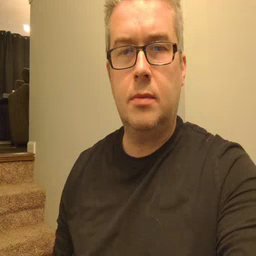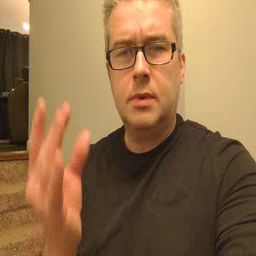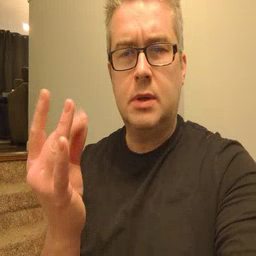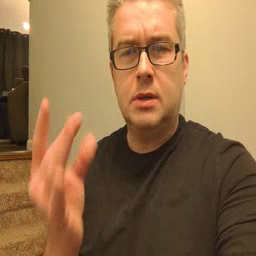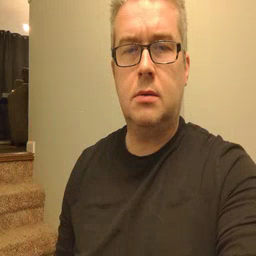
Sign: sticky